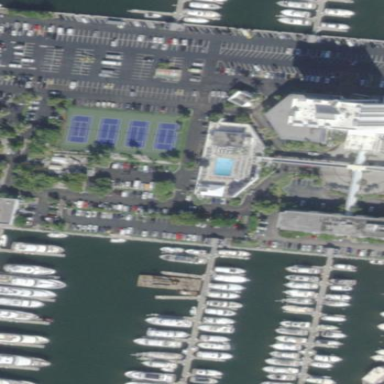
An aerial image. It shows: Marina on leisure land.